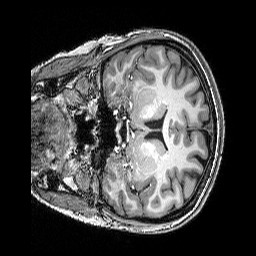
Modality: T1w
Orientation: coronal
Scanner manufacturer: siemens
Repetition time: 2.5 s
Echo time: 0.00341 s